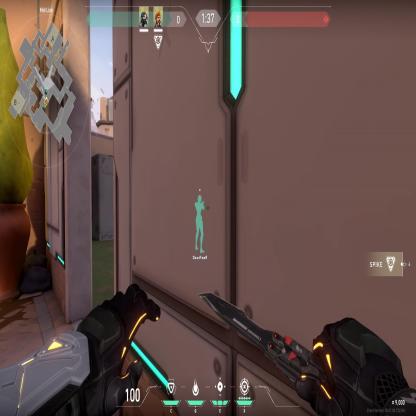
Label: teammate